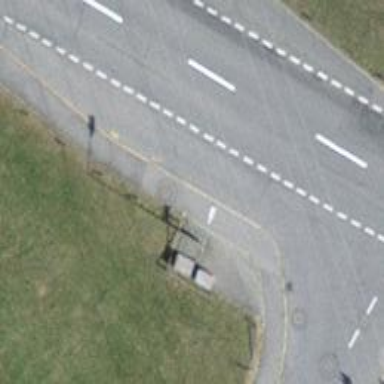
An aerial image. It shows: Bus stop with platform for public transport.